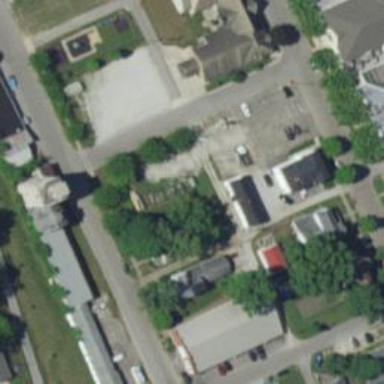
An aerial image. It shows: Alleyway designated as service road.